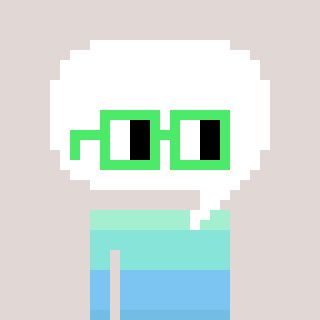
a pixel art character with square light green glasses, a speech bubble-shaped head and a magenta-colored body on a warm background